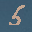
Label: 5